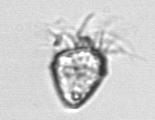
Label: Ciliophora